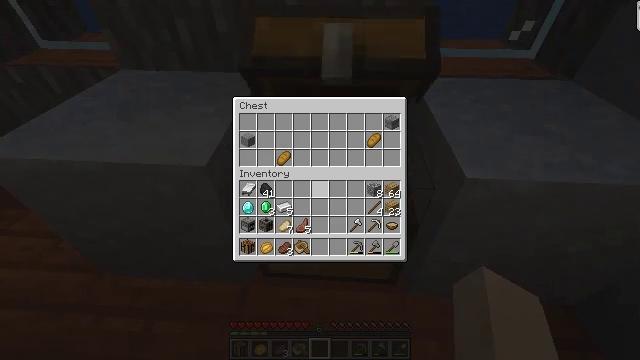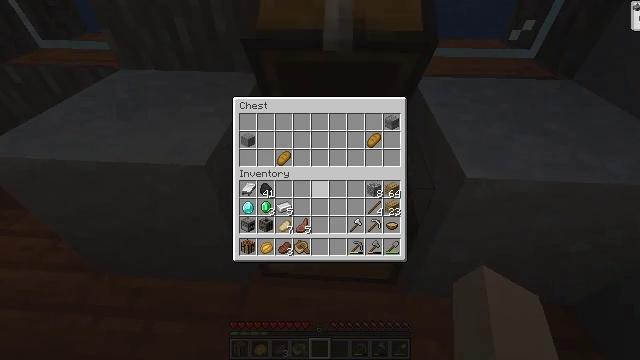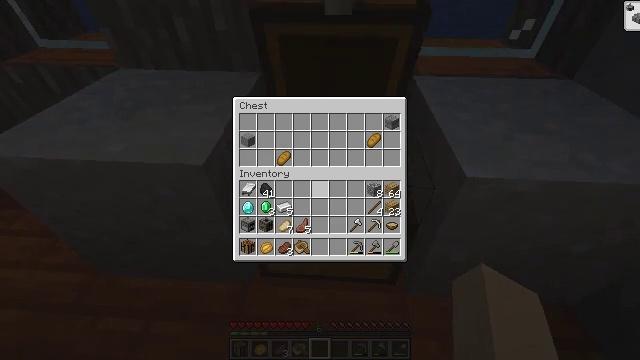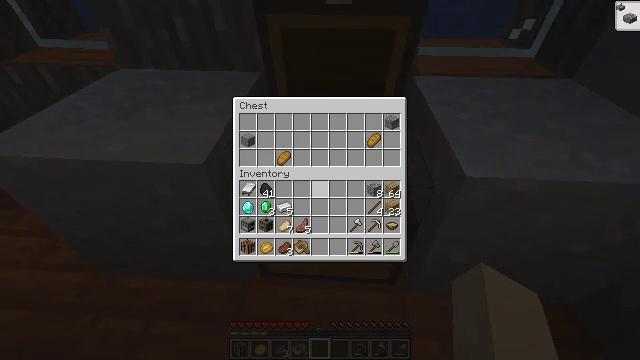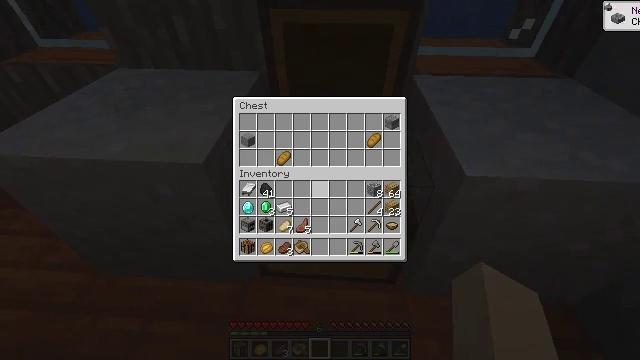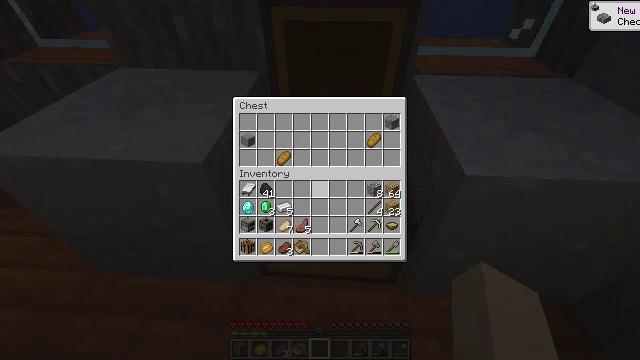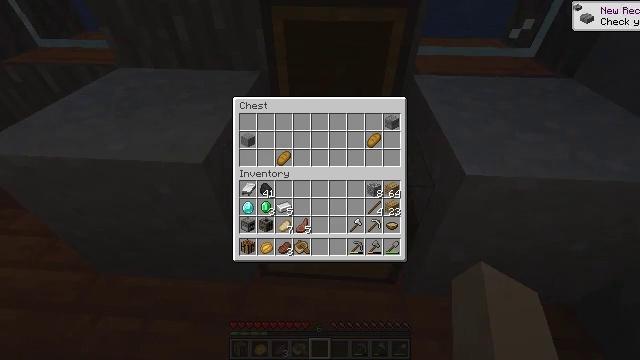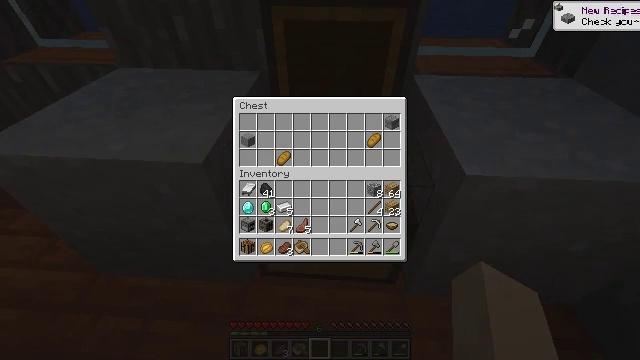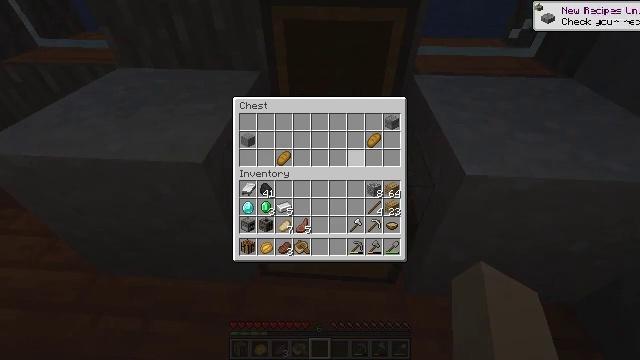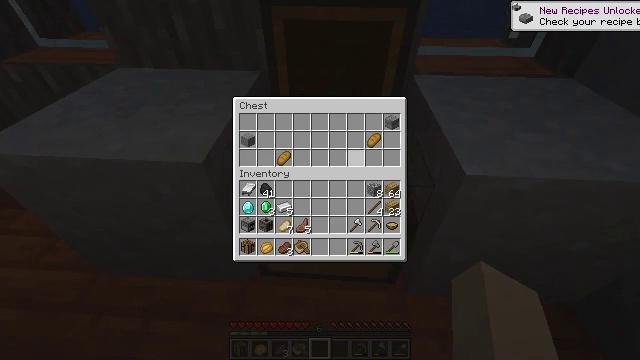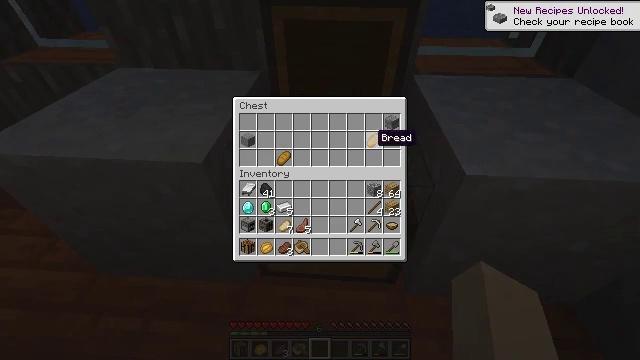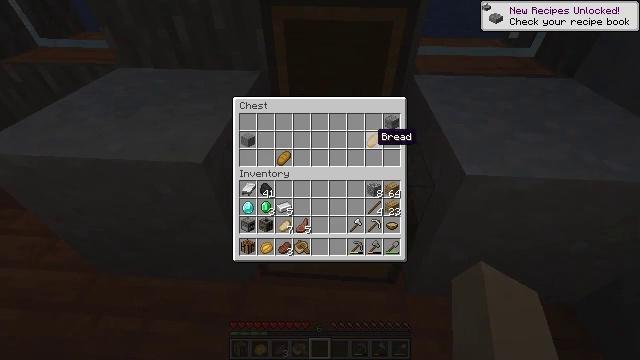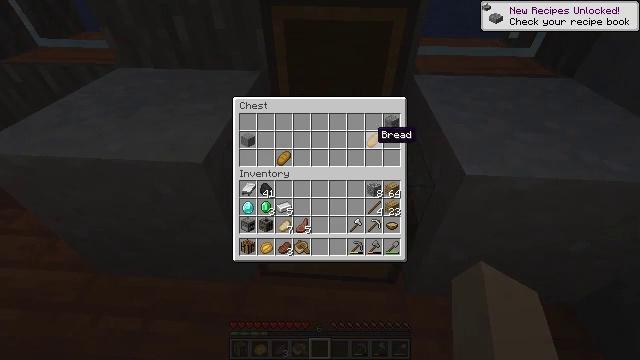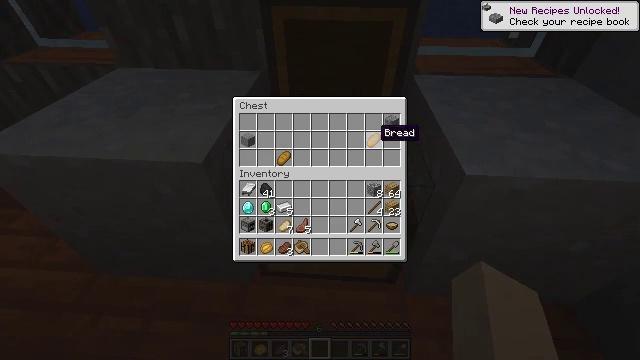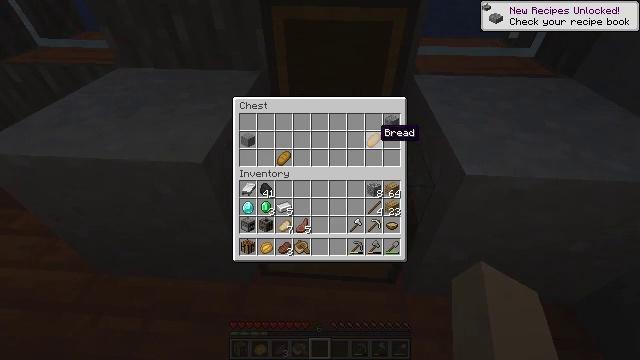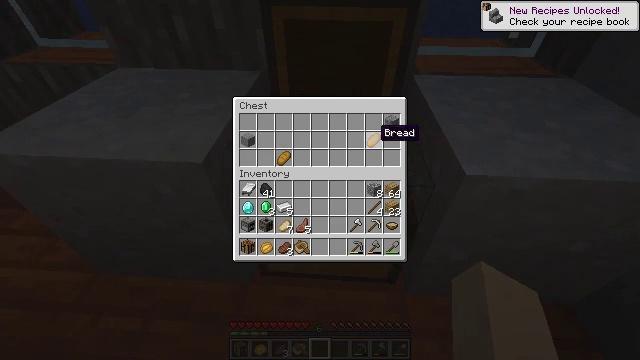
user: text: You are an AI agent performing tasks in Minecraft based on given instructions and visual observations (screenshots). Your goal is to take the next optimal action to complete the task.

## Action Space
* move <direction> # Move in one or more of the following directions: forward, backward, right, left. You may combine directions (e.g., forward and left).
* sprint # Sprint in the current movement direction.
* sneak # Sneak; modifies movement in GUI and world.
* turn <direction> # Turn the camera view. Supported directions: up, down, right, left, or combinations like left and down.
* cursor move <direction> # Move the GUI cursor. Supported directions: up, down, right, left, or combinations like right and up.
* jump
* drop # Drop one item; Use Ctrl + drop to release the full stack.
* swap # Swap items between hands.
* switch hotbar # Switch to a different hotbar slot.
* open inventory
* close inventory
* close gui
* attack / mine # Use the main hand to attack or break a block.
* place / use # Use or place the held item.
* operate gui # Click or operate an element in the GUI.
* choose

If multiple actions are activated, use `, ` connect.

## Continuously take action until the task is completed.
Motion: motion action
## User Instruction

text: Pick up the acacia fence after mining.
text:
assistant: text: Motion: no_op
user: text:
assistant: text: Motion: no_op
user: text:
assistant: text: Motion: no_op
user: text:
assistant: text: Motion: no_op
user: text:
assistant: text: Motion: sneak
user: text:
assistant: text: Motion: sneak
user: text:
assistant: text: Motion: sneak, cursor move right
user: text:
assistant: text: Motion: sneak, cursor move right and up
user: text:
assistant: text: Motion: sneak, cursor move right and up
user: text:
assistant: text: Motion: sneak
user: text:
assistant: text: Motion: sneak
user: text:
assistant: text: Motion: sneak
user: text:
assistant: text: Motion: sneak
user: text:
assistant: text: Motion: sneak
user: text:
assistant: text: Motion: sneak
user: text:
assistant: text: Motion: sneak, cursor move left
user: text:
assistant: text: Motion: sneak, cursor move left
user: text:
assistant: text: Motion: sneak
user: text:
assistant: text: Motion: sneak, cursor move right
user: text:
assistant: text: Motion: sneak
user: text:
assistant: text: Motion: sneak
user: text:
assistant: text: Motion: sneak
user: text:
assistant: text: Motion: sneak
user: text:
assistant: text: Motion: sneak
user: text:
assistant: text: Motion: sneak
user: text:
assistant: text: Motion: sneak
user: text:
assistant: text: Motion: sneak
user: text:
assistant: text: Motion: sneak
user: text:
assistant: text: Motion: sneak
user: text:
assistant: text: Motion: sneak